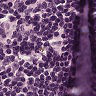
Metastatic tissue present: no